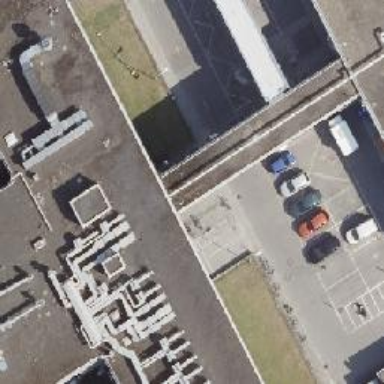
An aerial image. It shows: Parking aisle designated as service road. There is building passage tunnel nearby.